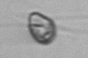
Label: flagellate_morphotype1